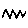
Label: zigzag